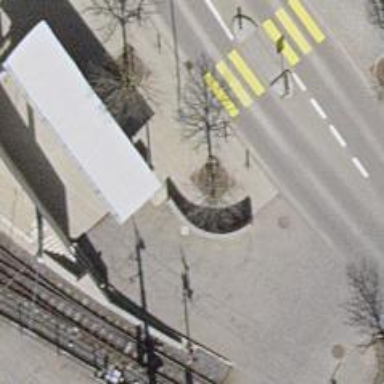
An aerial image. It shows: Bollard.